Question: Is it possible to make Visual Studio to display tooltips on operators?
The following image demonstrates a tooltip hint for a function, but it does not work for operators.

Operators usually have simple type specs like ''T -> 'T -> 'T', but such hints can be useful for custom ones.
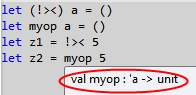
Answer: Following Daniel's suggestion, I'm posting a that I've been using for myself.
The workaround is only partially helpful, and I'm still looking for any better ideas.
'''
let (!><) a = ()
let z1 = op_BangGreaterLess 5
'''
This code is fully valid, since an operator expression generates a function with a compiler-generated name. See <URL>, section "Overloaded Operator Names" for complete list of operator names.
Good news is that 'op_BangGreaterLess' supports IntelliSense hints and it also supports "Go to Definition" () command of IDE, pointing to an original operator declaration.
Bad news is that IntelliSense does not allow rapid entry of the full operator name (+), so you have to type the entire name manually.